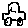
Label: car